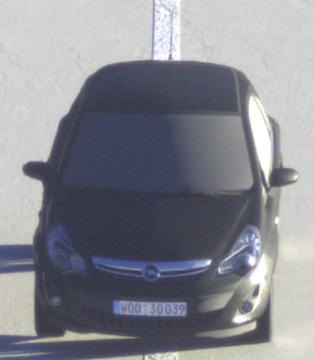
Make: Opel
Model: Corsa 1.2
Detailed model: Corsa (D)
Model produced from: 2011/01
Model produced until: 2014/08
Doors: 3
Color: black
Road condition: dry road
Daytime: sunrise or sunset
Contrast: high contrast